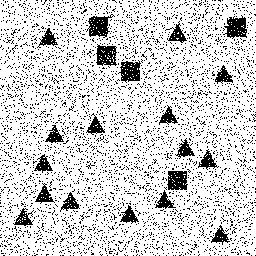
Squares: 5
Triangles: 15
Stars: 0
Total shapes: 20